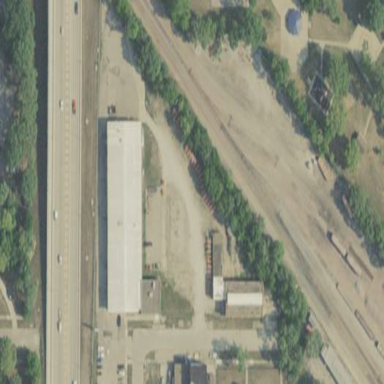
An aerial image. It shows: Industrial area dedicated to railway operations.